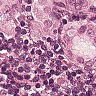
Metastatic tissue present: yes